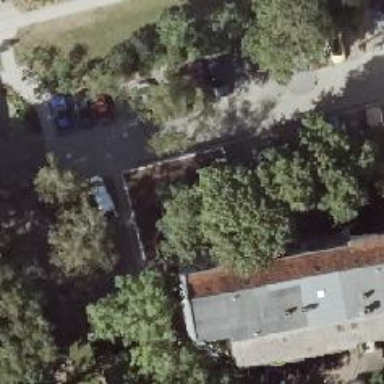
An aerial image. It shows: Bicycle rental facility.